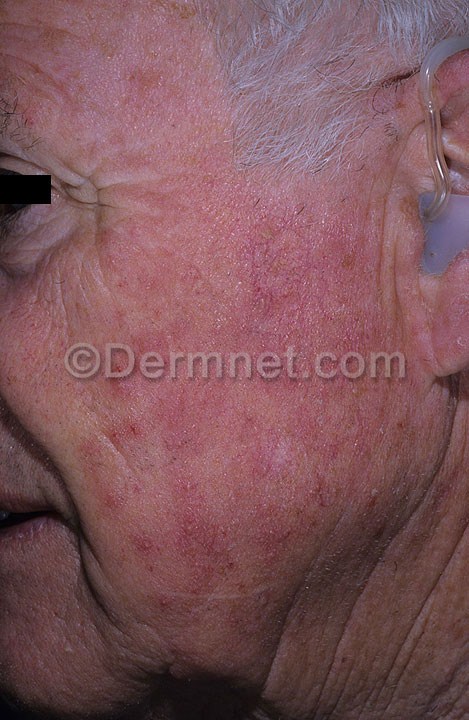
Disease: Tinea Ringworm Candidiasis and other Fungal Infections